Question: I'm having a strange problem with my app -
A have a Fragment Activity which contains a fragment - This fragment starts an AsyncTask onCreate() and cancels the AsyncTask onStop(). My problem arises because, although my Fragment stays running & isn't obscured it's onStop() is called almost directly after it's onCreate().
Does anyone know how to trace why this would be happening?
'''
09-28 11:41:56.785: VERBOSE/SearchFragment1(924): onCreate()
09-28 11:41:56.796: VERBOSE/SearchFragment1(924): onStop()
'''
I've removed the code from the Fragment and I'm still absolutely baffled - The problem persists! I've added a few more lines of logging:
'''
09-28 14:09:00.242: VERBOSE/SearchResultsFragment1(1789): onAttach()
09-28 14:09:00.242: VERBOSE/SearchResultsFragment1(1789): onCreate()
09-28 14:09:00.242: VERBOSE/SearchResultsFragment1(1789): onCreateView()
09-28 14:09:00.242: VERBOSE/SearchResultsFragment1(1789): onActivityCreated()
09-28 14:09:00.242: VERBOSE/SearchResultsFragment1(1789): onStart()
09-28 14:09:00.246: VERBOSE/SearchResultsFragment1(1789): onStop()
09-28 14:09:00.246: VERBOSE/SearchResultsFragment1(1789): onStart()
09-28 14:09:00.246: VERBOSE/SearchResultsFragment1(1789): onResume()
'''
The above behaviour is... baffling. The code used in the Activity looks like this:
'''
if(savedInstanceState == null)
{
try {
FragmentTransaction transaction= getSupportFragmentManager().beginTransaction();
Fragment currentFragment= (Fragment)Class.forName(getIntent().getAction()).newInstance();
transaction.replace(R.id.singlePane, currentFragment);
transaction.commit();
} catch ...
'''
This is the Fragment as it stands during debug:
'''
private static final boolean LOGGING_ENABLED = true;
private static int global_creation_count = 0;
private int local_count = global_creation_count;
@Override
public void onAttach(Activity activity) {
super.onAttach(activity);
if(LOGGING_ENABLED) Log.v(this.getClass().getSimpleName() + local_count, "onAttach()");
}
@Override
public void onCreate(Bundle savedInstanceState) {
super.onCreate(savedInstanceState);
global_creation_count+=1;
if(LOGGING_ENABLED) Log.v(this.getClass().getSimpleName() + local_count, "onCreate()");
}
@Override
public View onCreateView(LayoutInflater inflater, ViewGroup container,
Bundle savedInstanceState) {
if(LOGGING_ENABLED) Log.v(this.getClass().getSimpleName() + local_count, "onCreateView()");
return super.onCreateView(inflater, container, savedInstanceState);
}
@Override
public void onActivityCreated(Bundle savedInstanceState) {
super.onActivityCreated(savedInstanceState);
if(LOGGING_ENABLED) Log.v(this.getClass().getSimpleName() + local_count,
"onActivityCreated()");
}
@Override
public void onStart() {
super.onStart();
if(LOGGING_ENABLED) Log.v(this.getClass().getSimpleName() + local_count, "onStart()");
}
@Override
public void onResume() {
super.onResume();
if(LOGGING_ENABLED) Log.v(this.getClass().getSimpleName() + local_count, "onResume()");
}
// Fragment is active
@Override
public void onPause() {
super.onPause();
if(LOGGING_ENABLED) Log.v(this.getClass().getSimpleName() + local_count, "onPause()");
}
@Override
public void onStop() {
super.onStop();
if(LOGGING_ENABLED) Log.v(this.getClass().getSimpleName() + local_count, "onStop()");
}
@Override
public void onDestroyView() {
super.onDestroyView();
if(LOGGING_ENABLED) Log.v(this.getClass().getSimpleName() + local_count, "onDestroyView()");
}
@Override
public void onDestroy() {
super.onDestroy();
if(LOGGING_ENABLED) Log.v(this.getClass().getSimpleName() + local_count, "onDestroy()");
}
@Override
public void onDetach() {
super.onDetach();
if(LOGGING_ENABLED) Log.v(this.getClass().getSimpleName() + local_count, "onDetach()");
}
'''
From the code it seems that the onStop() is being called directly after onStart(). I've tried to see if it's being called at the same time as onStart() by adding a Thread.sleep(1000) in onCreateView(). The output is the same - which makes me beleive the onStop() is being called/caused directly from Fragment creation process.
Stacktrace when breaking on onStop():

I'm going to try and attach the source code and step through to discover where the problem is.
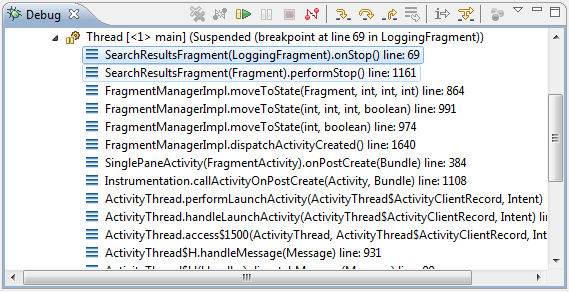
Answer: Still don't know what it was trying to do... I researched on where to get the source code for the class's involved in called onStop() and found that the source for android-support-v4.jar comes packaged along with the jar in the SDK.
After attaching this source though I soon found it was out of sync and that my android-support-v4.jar was vastly different to the one shipped with the current version of the SDK.
Replacing the jar with the one packaged with the SDK fixes the problem instantly and no onStop() is called after onStart(). Not sure what bug was causing this but the latest version seems to fix it quite handily.